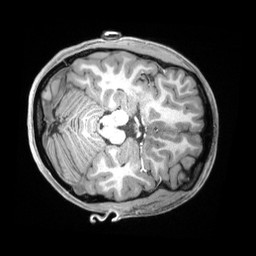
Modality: T1w
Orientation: axial
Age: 25
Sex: female
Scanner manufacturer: siemens
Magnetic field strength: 3 T
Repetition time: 2.4 s
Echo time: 0.00226 s